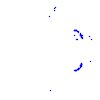
Particle: proton